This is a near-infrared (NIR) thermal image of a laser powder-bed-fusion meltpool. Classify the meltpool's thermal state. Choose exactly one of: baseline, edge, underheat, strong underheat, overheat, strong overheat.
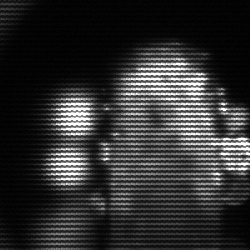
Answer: strong underheat